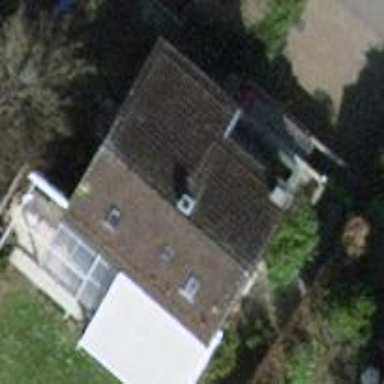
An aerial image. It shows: Detached building.